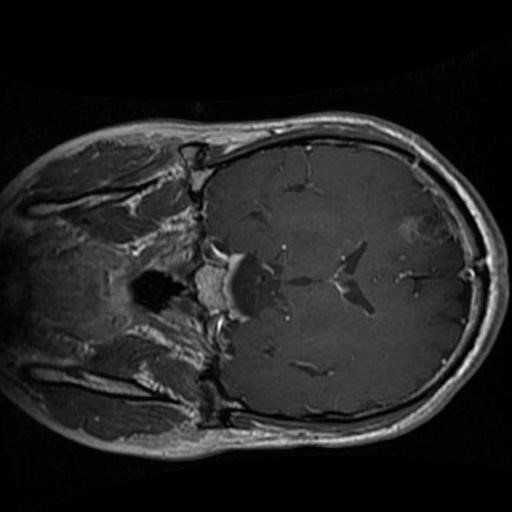
Label: brain_glioma